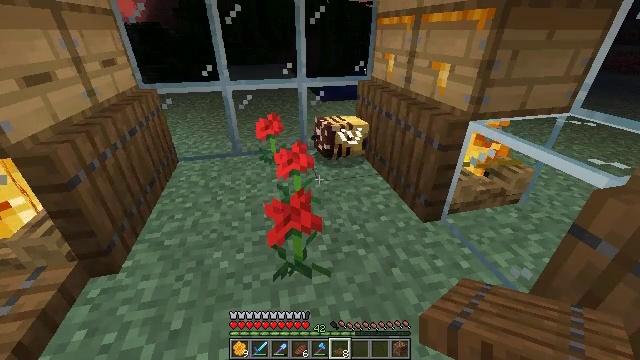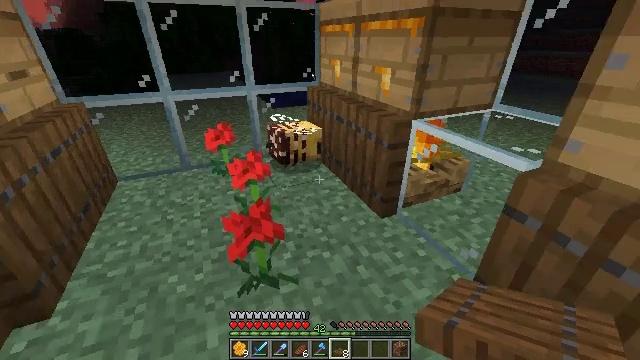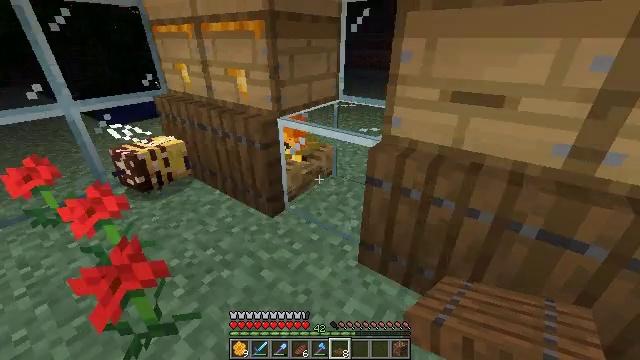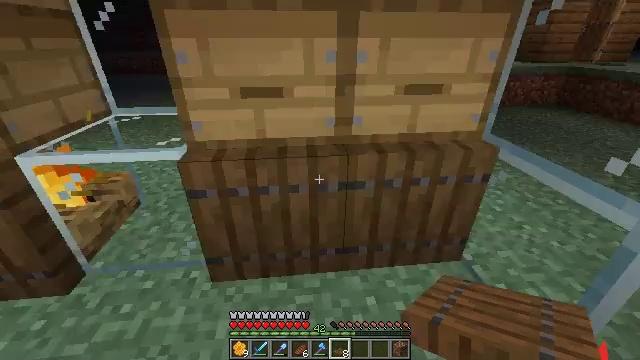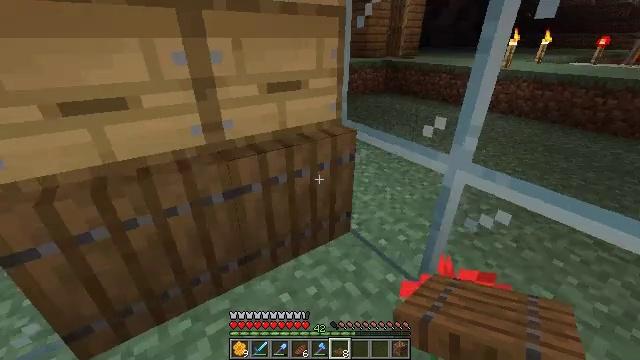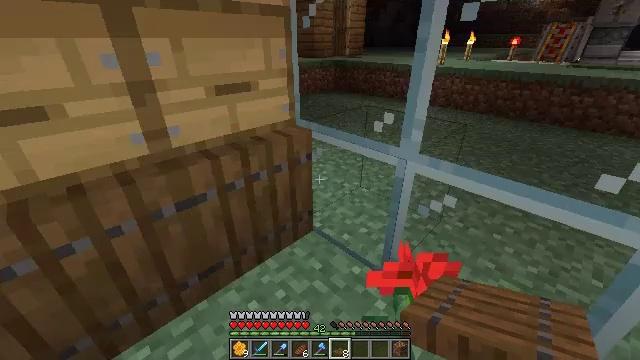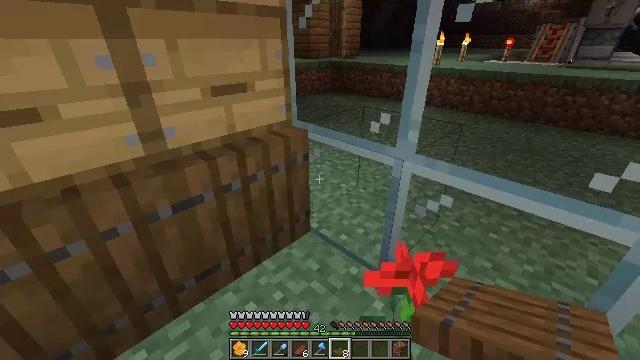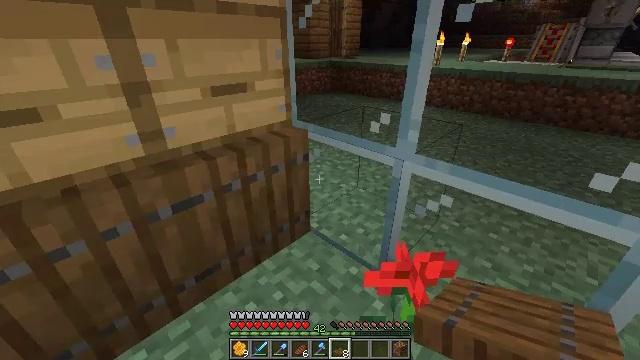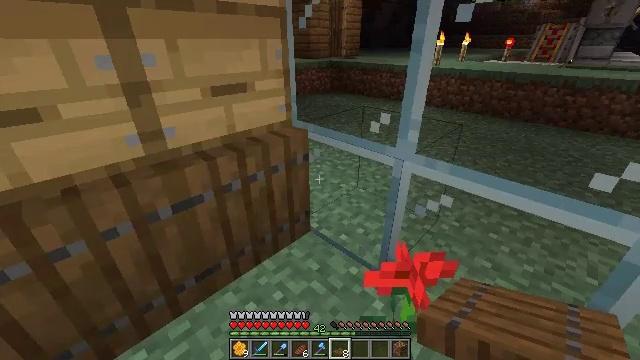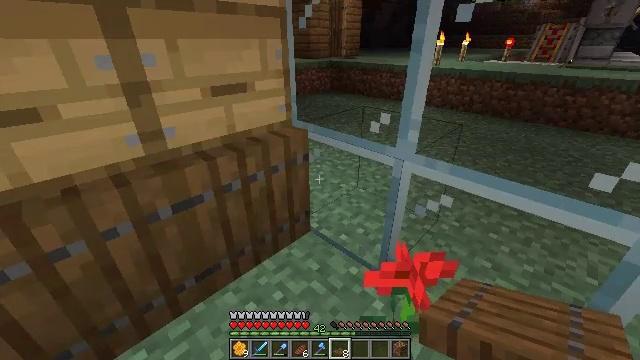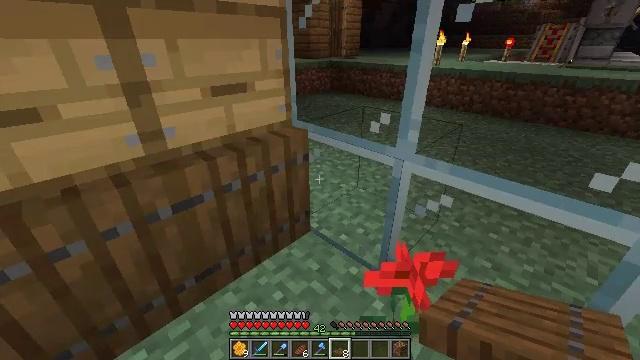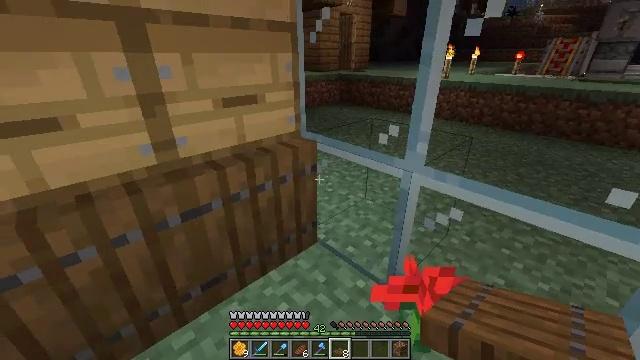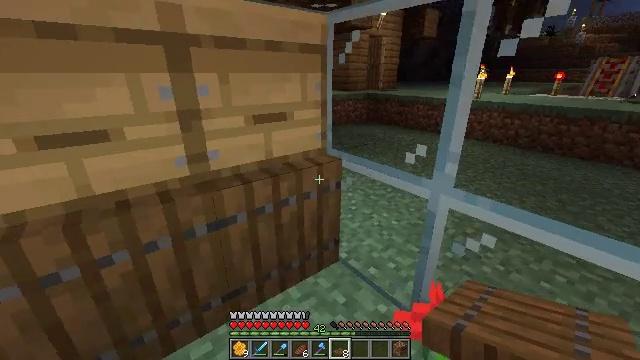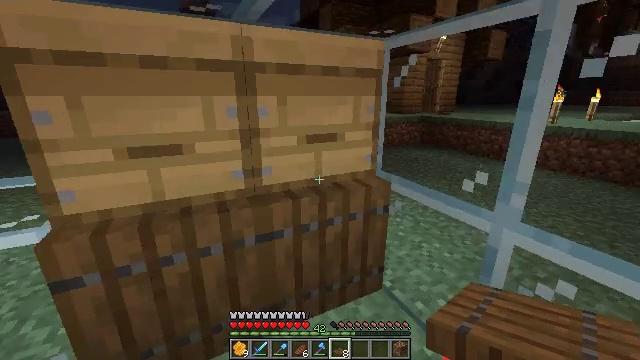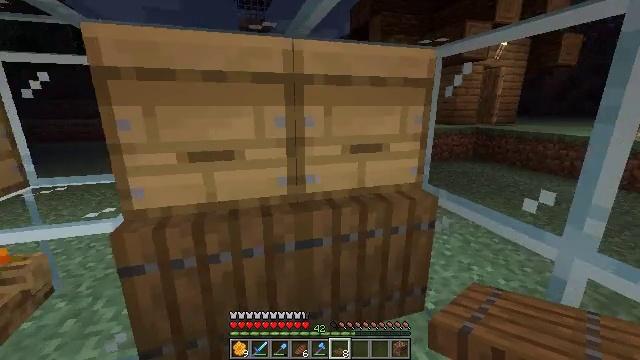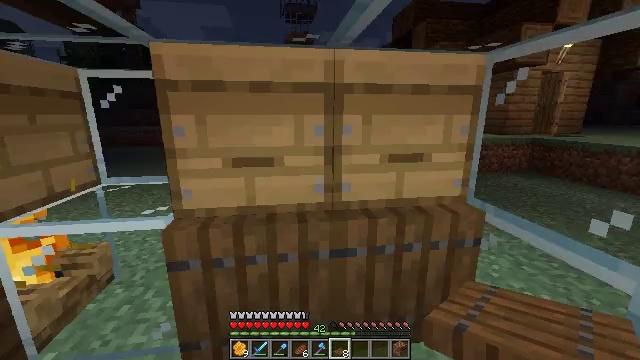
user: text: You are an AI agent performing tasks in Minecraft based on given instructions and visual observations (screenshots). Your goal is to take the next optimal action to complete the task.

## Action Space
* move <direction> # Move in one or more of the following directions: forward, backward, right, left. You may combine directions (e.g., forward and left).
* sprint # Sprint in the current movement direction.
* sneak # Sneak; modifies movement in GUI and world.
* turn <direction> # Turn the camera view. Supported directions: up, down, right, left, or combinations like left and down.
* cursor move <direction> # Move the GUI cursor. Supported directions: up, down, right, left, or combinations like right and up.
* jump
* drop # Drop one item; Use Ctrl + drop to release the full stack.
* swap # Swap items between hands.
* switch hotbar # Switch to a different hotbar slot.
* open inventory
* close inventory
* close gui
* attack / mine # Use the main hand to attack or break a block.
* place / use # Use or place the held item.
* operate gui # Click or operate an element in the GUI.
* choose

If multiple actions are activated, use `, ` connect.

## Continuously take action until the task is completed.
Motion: motion action
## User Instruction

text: Hit the beehive to retrieve it.
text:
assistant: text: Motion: turn right and up
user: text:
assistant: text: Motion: turn right
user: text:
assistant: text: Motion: turn right
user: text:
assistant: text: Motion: turn right
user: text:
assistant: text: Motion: turn right
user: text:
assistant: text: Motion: no_op
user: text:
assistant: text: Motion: no_op
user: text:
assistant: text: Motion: no_op
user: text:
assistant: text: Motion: no_op
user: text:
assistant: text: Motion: no_op
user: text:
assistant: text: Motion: turn left and up
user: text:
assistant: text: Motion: turn left and up
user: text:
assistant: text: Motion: turn left and up
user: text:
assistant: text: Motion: turn left and up
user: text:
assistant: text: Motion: turn left and up
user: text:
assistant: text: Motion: turn left
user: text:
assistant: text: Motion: turn left
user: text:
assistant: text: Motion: turn left
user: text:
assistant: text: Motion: turn left
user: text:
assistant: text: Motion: turn left
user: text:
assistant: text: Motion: turn left
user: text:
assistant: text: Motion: move right, turn left
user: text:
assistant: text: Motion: move right, turn left
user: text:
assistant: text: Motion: move right
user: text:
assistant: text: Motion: move right
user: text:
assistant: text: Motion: move right, turn left
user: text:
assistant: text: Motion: move right, turn left and up
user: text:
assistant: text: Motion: turn left and up
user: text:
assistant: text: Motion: turn left
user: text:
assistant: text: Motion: no_op